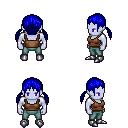
a pixel art fantasy rpg character, male body template, dark elf, purple skin, brown pirate shirt, teal pants, blue twin-tailed hairstyle, metal boots, four views (front, back, left, right), 2x2 character sprite sheet, small pixel art, hard edges, no anti-aliasing